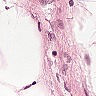
Metastatic tissue present: no